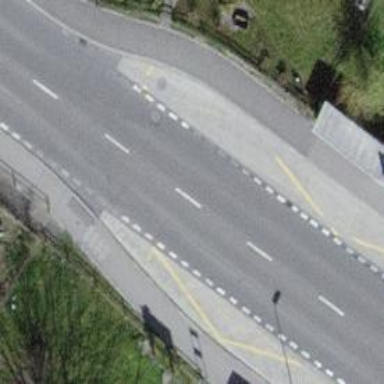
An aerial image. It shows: Bus stop with stop position for public transport.